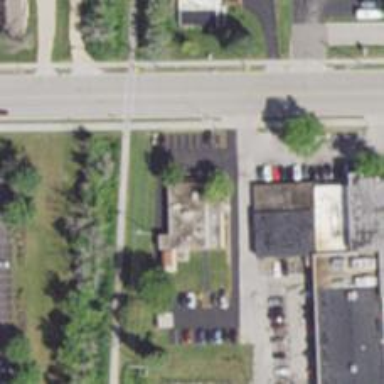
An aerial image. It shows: Veterinary facility.